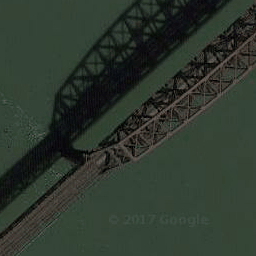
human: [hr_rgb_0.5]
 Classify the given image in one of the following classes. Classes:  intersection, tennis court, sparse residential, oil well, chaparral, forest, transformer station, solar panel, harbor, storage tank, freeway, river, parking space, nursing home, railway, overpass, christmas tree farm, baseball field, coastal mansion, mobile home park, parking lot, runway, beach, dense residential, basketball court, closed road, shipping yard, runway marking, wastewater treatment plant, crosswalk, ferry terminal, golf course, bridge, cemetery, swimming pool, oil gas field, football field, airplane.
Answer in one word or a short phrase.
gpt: bridge